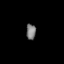
Tissue: prostate
Cell type: T cells
Senescence score: 0.3458
Nuclear area (px): 147
Mean DAPI intensity: 123.667